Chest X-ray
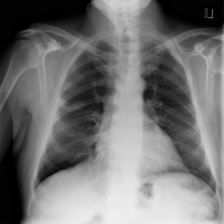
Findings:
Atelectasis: negative
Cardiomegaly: negative
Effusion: negative
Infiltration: negative
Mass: negative
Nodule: negative
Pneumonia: negative
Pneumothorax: negative
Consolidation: negative
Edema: negative
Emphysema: negative
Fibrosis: negative
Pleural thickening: negative
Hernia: negative